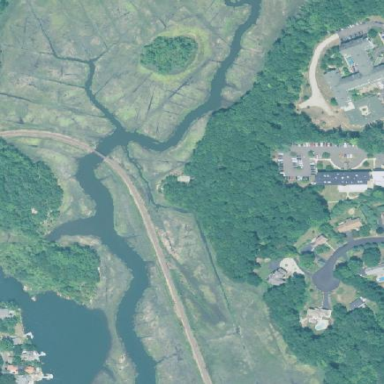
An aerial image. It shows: Tidal wetland characterized by saltmarsh vegetation.